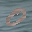
Label: 0